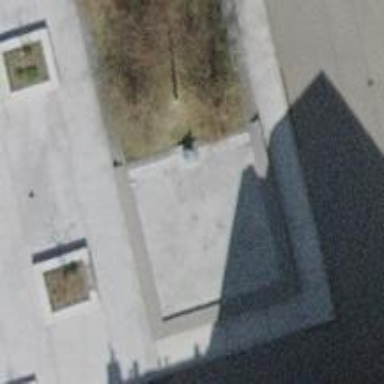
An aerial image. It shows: Beautiful fountain.